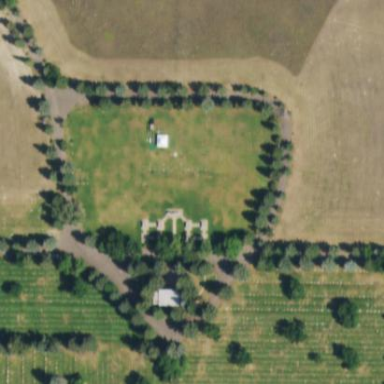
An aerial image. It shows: Cemetery.